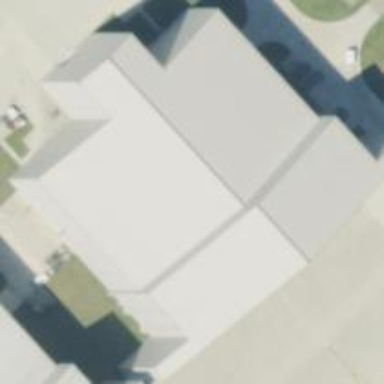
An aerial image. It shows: Hangar located at airport.